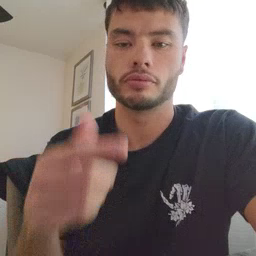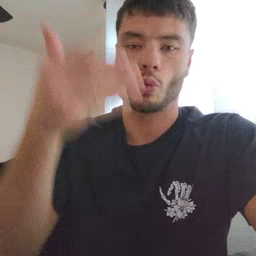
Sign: glasswindow